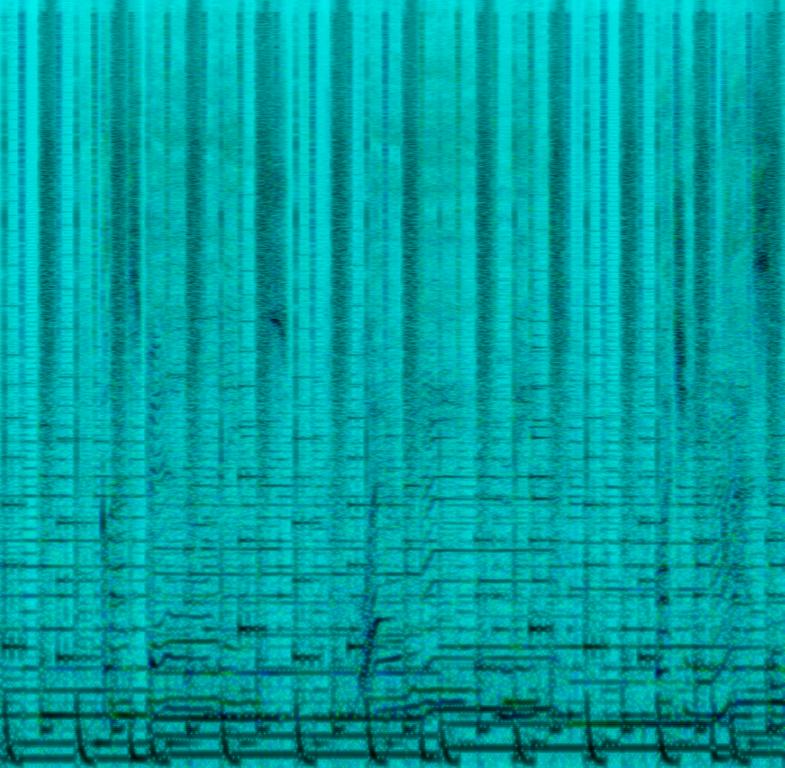
The Alternative/Indie song features an intimate, widely spread, mixed vocals singing over noisy snare, punchy kick, wide tinny hi hats, electric guitar melody, synth lead melody and groovy bass guitar. At the end of the loop there is a short snare roll and some claps. It sounds easygoing and melancholic thanks to those vocals.